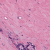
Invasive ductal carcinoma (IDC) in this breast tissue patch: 1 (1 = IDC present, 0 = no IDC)